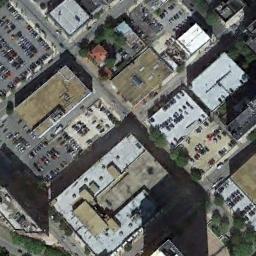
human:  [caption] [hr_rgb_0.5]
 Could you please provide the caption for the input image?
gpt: The commercial area is near a parking lot .

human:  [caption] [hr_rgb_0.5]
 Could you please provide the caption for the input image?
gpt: In a business district there are several tall buildings of different shapes and several roads with many cars  There are many cars in the open space beside the road .

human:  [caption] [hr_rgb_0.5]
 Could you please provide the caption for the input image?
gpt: A commercial area has some buildings and some parking lots are also in the commercial area .

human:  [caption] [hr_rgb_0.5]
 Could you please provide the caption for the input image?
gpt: The road is very narrow in the picture .

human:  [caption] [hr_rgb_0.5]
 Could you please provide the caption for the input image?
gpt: There are several parking lots with some blue buildings around on a commercial area .